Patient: sex M, age 52
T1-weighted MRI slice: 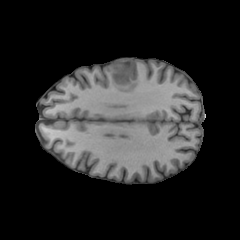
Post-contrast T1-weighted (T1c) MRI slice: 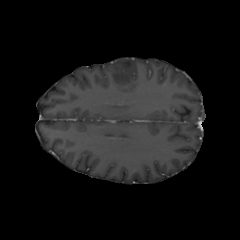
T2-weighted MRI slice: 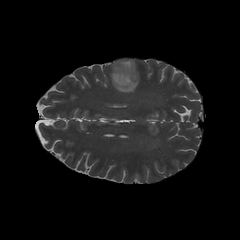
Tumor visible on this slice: yes
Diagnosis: Astrocytoma, IDH-wildtype
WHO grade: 3